Interaction volume radius: 5 \u00c5
Interaction volume height: 10 \u00c5
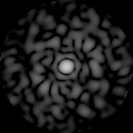
Disorder parameter: 0.8747